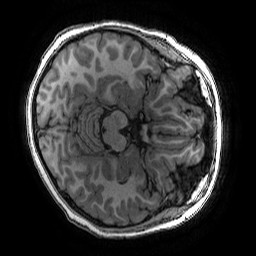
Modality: T1w
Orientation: axial
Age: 14
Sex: male
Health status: ill
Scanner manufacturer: ge
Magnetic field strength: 3 T
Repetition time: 0.007664 s
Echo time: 0.00342 s